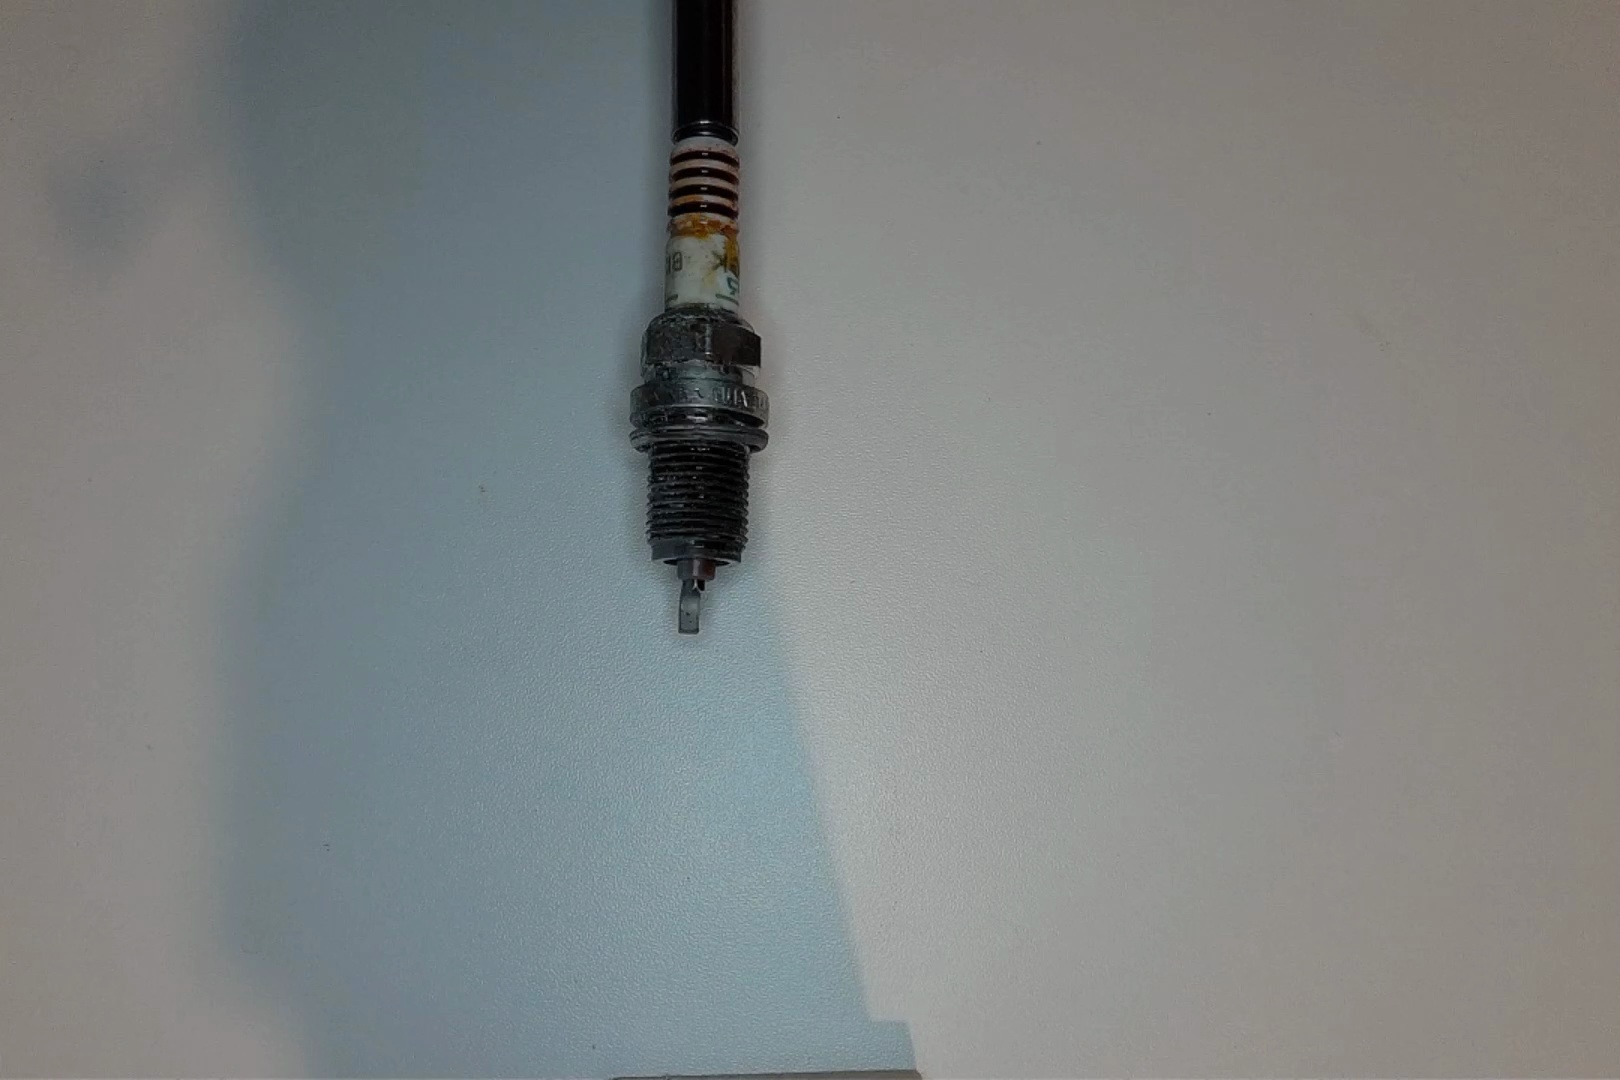
Label: anomaly